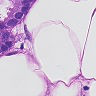
Metastatic tissue present: yes